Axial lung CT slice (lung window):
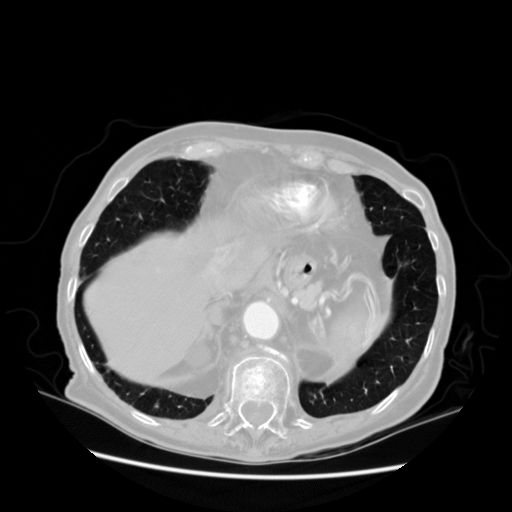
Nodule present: no